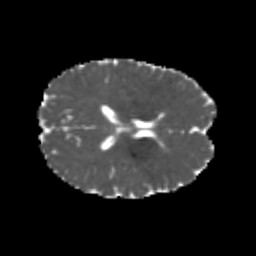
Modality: MD
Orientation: axial
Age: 20
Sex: female
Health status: healthy
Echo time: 0.074 s